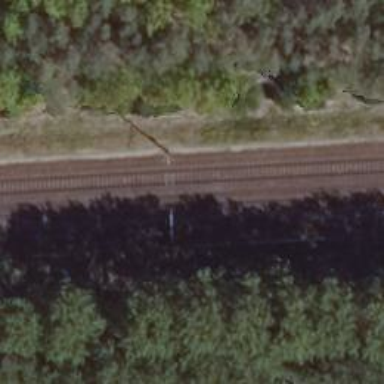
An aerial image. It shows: Milestone along the railway with catenary mast.